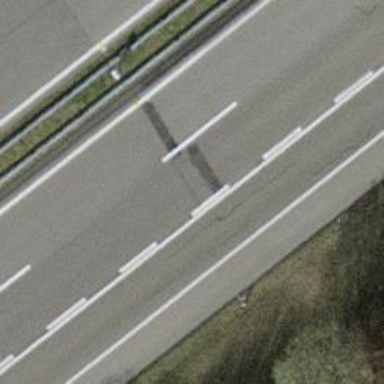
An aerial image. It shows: Motorway junction.